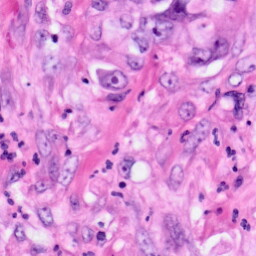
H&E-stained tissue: Pancreatic